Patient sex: F
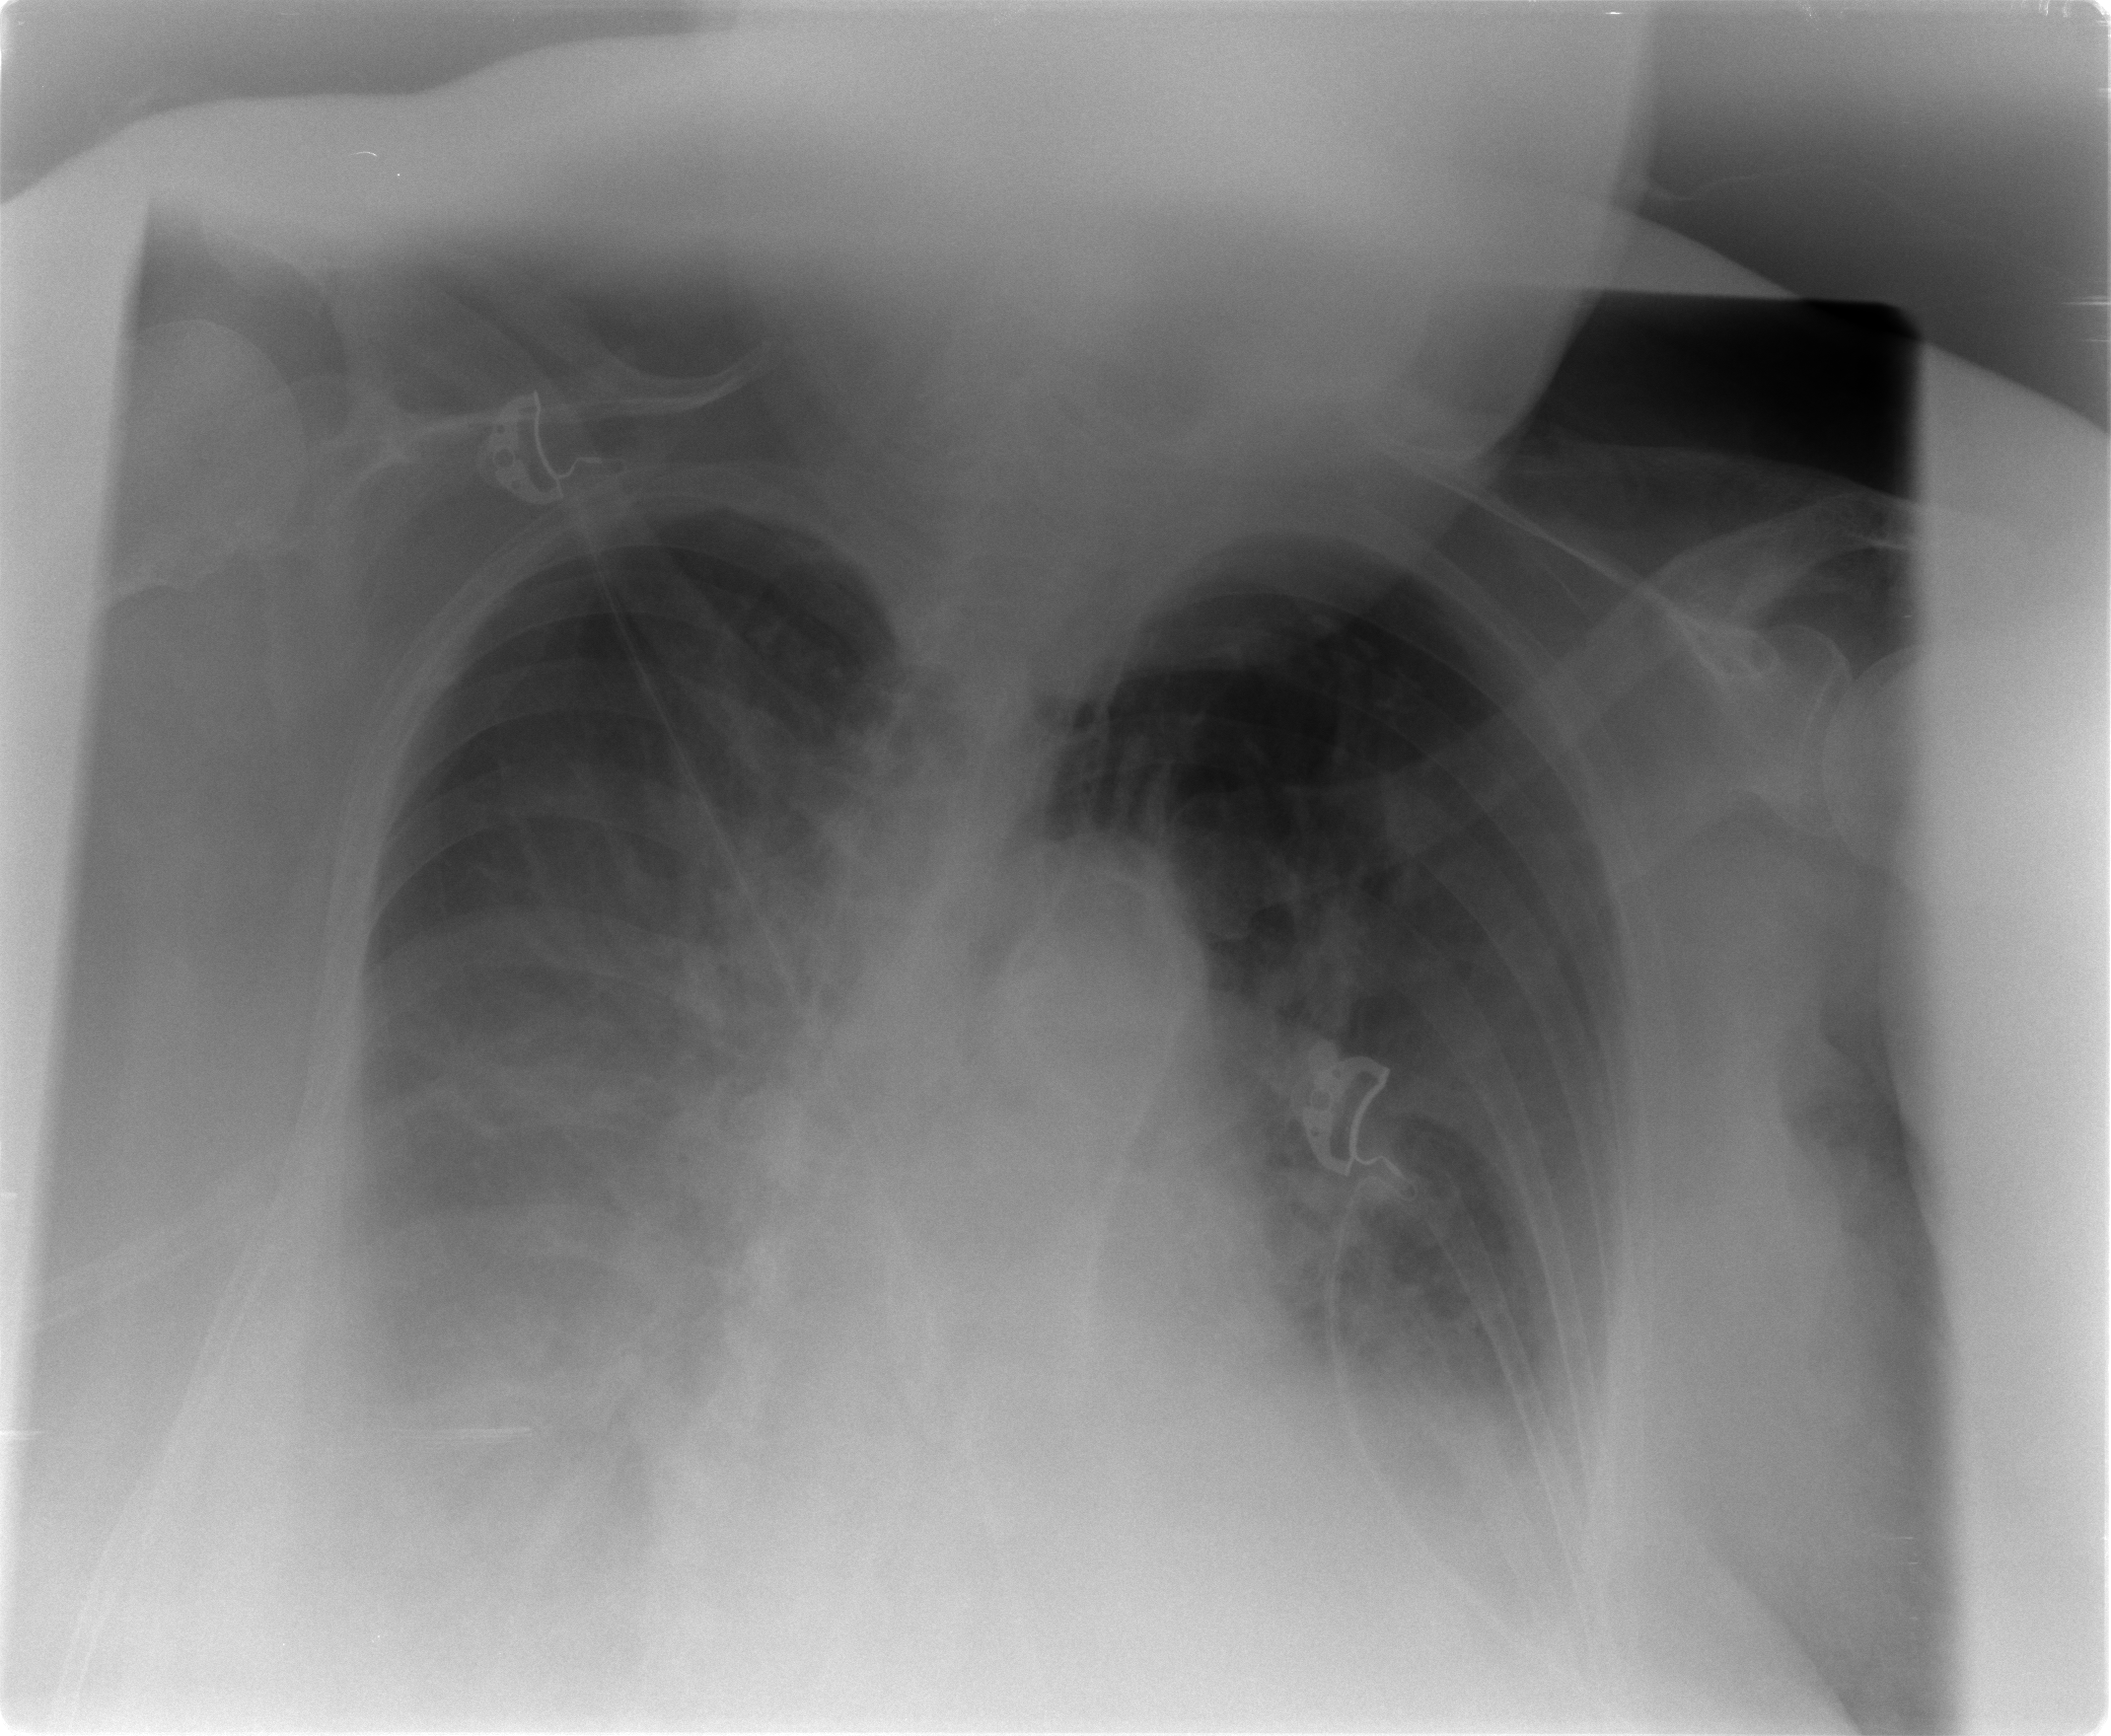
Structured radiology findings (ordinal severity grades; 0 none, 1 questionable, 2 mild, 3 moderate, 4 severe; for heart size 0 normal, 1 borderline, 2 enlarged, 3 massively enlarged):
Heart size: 2
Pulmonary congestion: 2
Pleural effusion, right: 3
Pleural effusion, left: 2
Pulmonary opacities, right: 0
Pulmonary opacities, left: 2
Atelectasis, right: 2
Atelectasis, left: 2